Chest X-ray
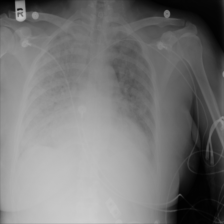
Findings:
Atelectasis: negative
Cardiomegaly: negative
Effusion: positive
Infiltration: negative
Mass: negative
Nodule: negative
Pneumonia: negative
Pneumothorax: negative
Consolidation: negative
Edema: positive
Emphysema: negative
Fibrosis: negative
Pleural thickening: negative
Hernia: negative